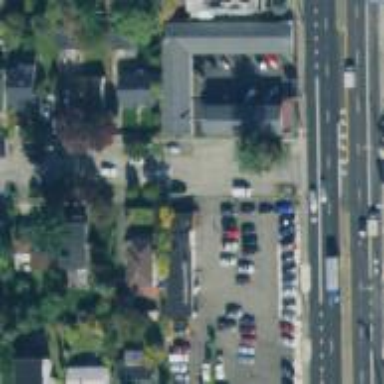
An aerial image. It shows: Residential road with separate asphalt sidewalk.